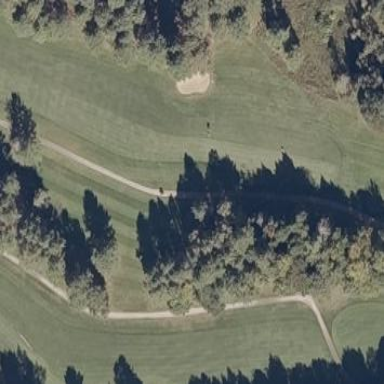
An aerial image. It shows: Grass area designated as golf tee.